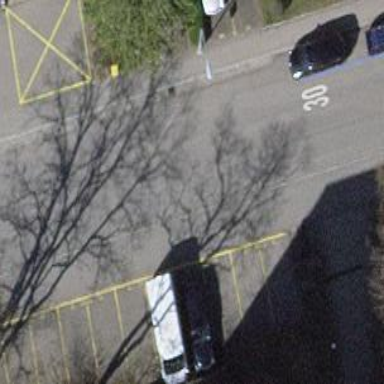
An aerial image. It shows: Residential road with asphalt surface and sidewalks on both sides. There are parallel parking lanes with markings on both sides of the road.